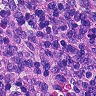
Metastatic tissue present: no